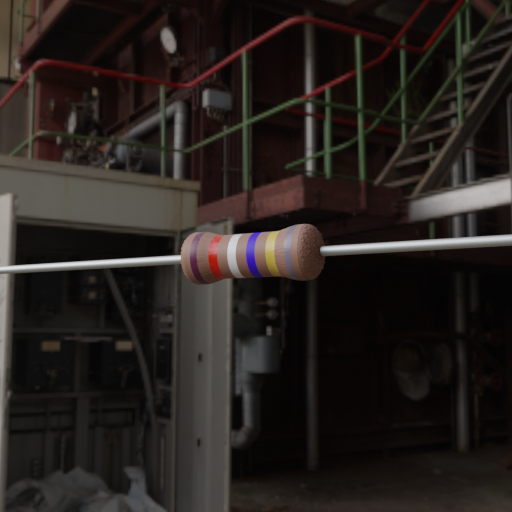
Resistor colour bands (in order): brown, red, white, blue, gold, gray